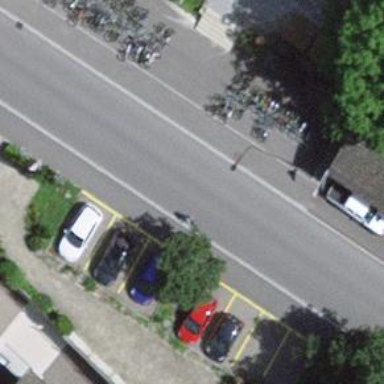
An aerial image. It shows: Sidewalk along the footway.